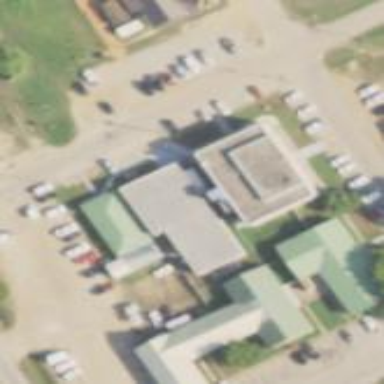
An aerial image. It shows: Government office.